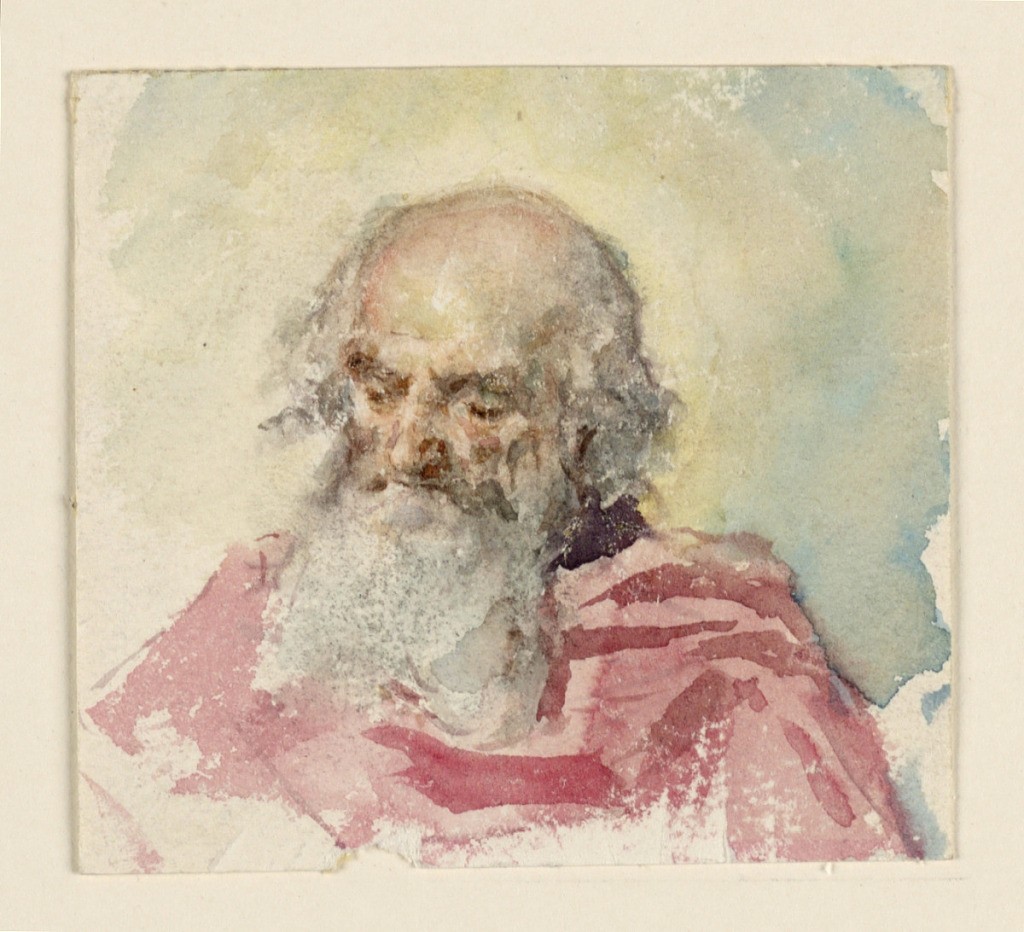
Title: Head of Diety
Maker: Mariano Fortuny, Spanish, active Italy, 1871–1949
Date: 1838–1874
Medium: Brush and watercolor on paper
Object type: Drawing
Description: "Signed by Mr. Stewart as given to him by the artist"